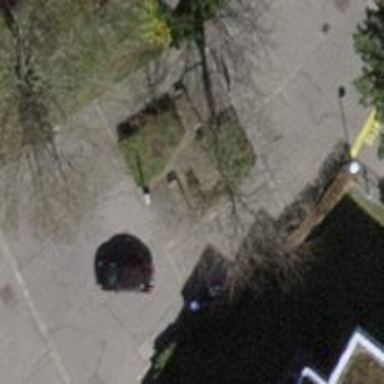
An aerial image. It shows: Bollard barrier.